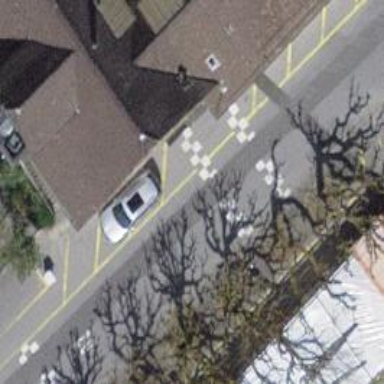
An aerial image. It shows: Bump for traffic calming.